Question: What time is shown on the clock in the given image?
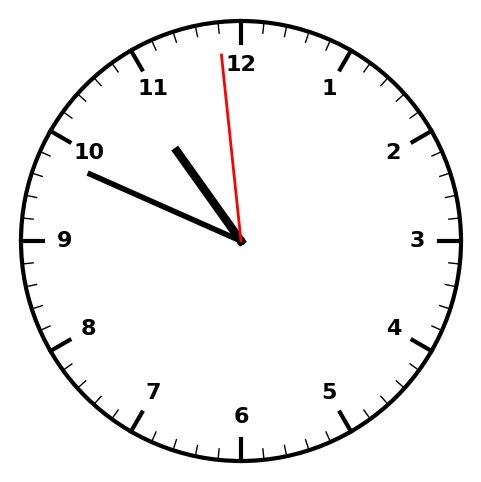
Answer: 10:48:59